Question: I am using a custom draw to change the text and background color of a .
In order to position text properly I need the dimensions of the check box. The below picture illustrates what I mean:

Browsing through StackOverflow archive I found <URL> but it got me confused. I just do not know which answer is the solution to my problem. Internet did not help either.
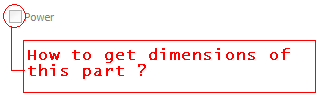
Answer: The function that you need, as I understand it is <URL> is appropriate.